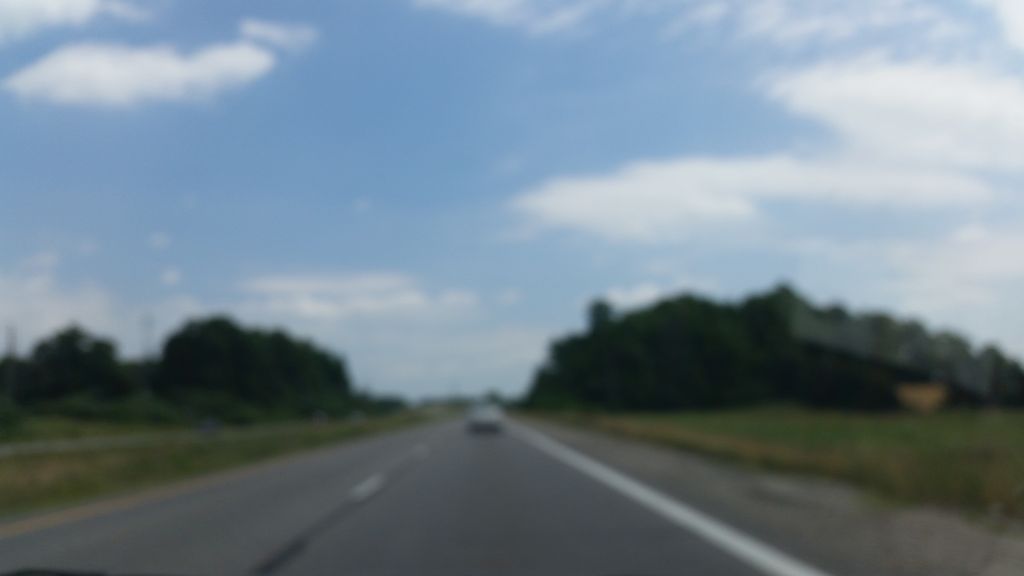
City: kitchener-waterloo